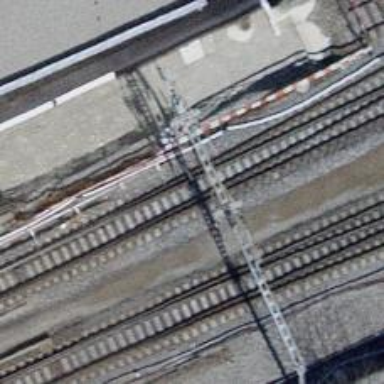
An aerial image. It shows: Railway switch.